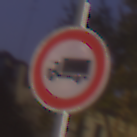
Verkehrszeichen: VerbotFuerKraftfahrzeugeUeberDreiKommaFuenfTonnen
Umgebung: Outdoor, Urban
Tageszeit: Night
Wetter: Clear
Licht: Artificial
Jahreszeit: NotSpecified
Kontrast: HighContrast